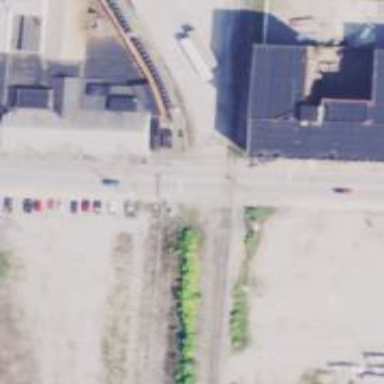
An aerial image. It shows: Abandoned railway yard.